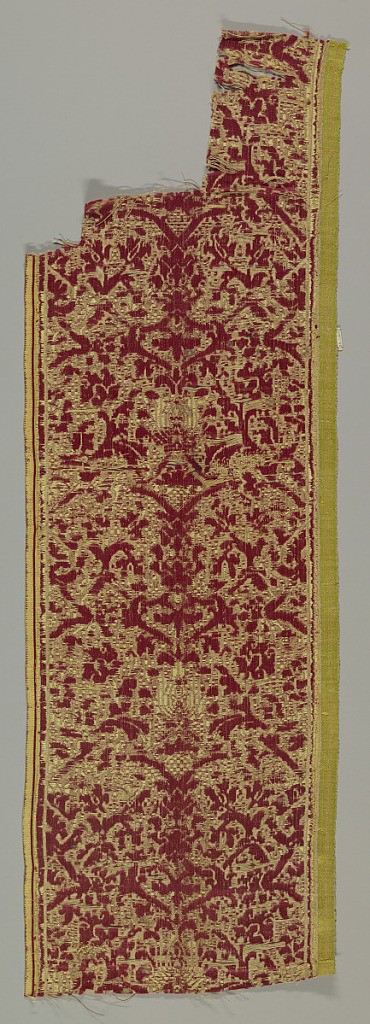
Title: Fragment
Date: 17th century
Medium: Medium; silk, linen Technique: woven
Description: Red and white pattern. Selvage present.